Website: home-depot
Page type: account-selection
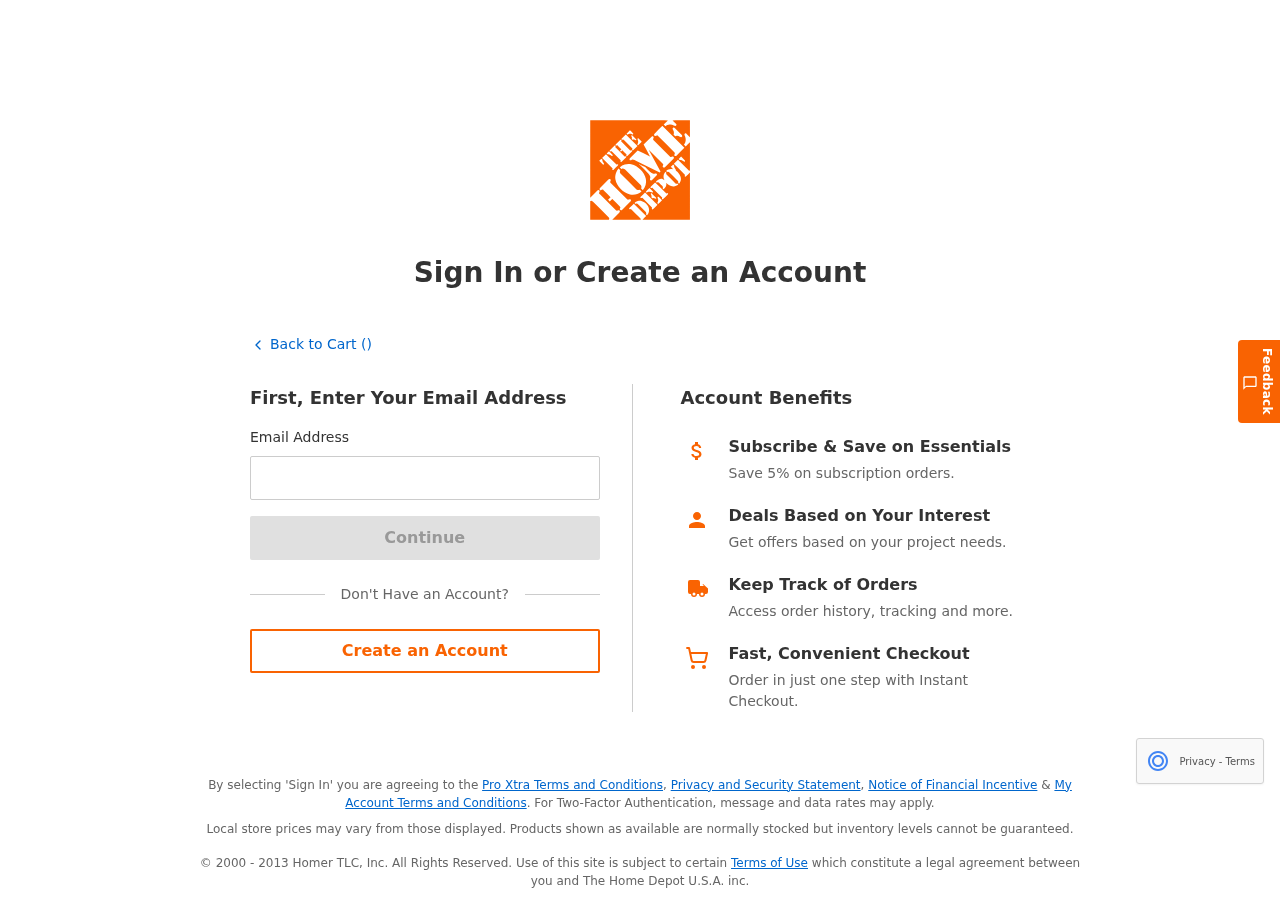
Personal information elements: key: PII_EMAIL
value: arose@gmail.com